Interaction volume radius: 5 \u00c5
Interaction volume height: 40 \u00c5
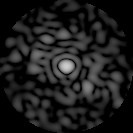
Disorder parameter: 0.8425